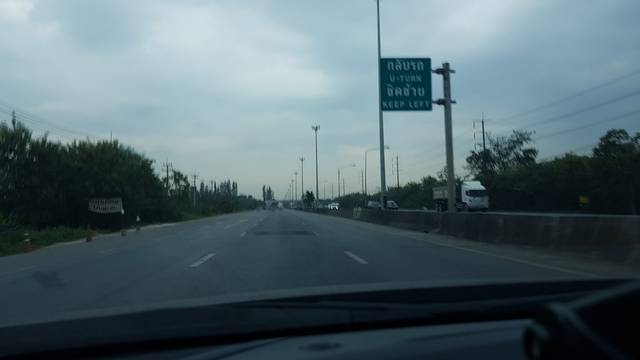
Region: Thailand
Coordinates: 14.098, 100.57